Question:
How can I make the cursor start at the top left of the JTextField? The text just stays centered when I adjust the height with .setPreferredSize(). Here is the code for the fields and buttons.
'''
public class GUIWindow extends JFrame{
private JTextField inputBox = new JTextField(20);
private JTextField outputBox = new JTextField(20);
private JButton encodeButton = new JButton("Encode");
private JButton decodeButton = new JButton("Decode");
public GUIWindow(){
JPanel mainPanel = new JPanel(new FlowLayout());
outputBox.setPreferredSize(new Dimension(80, 80));
inputBox.setPreferredSize(new Dimension(80, 80));
outputBox.setEditable(false);
mainPanel.add(inputBox);
mainPanel.add(encodeButton);
mainPanel.add(decodeButton);
mainPanel.add(outputBox);
Container container = getContentPane();
container.add(mainPanel);
}
}
'''
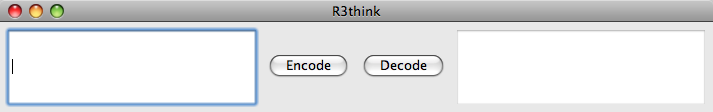
Answer: If you are looking for a multiline control then you should use a <URL> instead of JTextField.